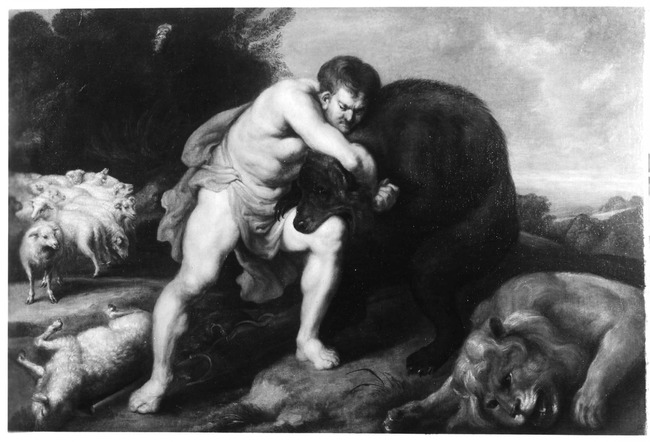
Title: David strangling a bear (1 Sam. 17: 34-35)
Artist: Anoniem na 1612
Earliest date: 1612
Latest date: 1612
Genre: painting
Iconography: cattle
Keywords: Old Testament and Apocrypha, bear, sheep, wrestling